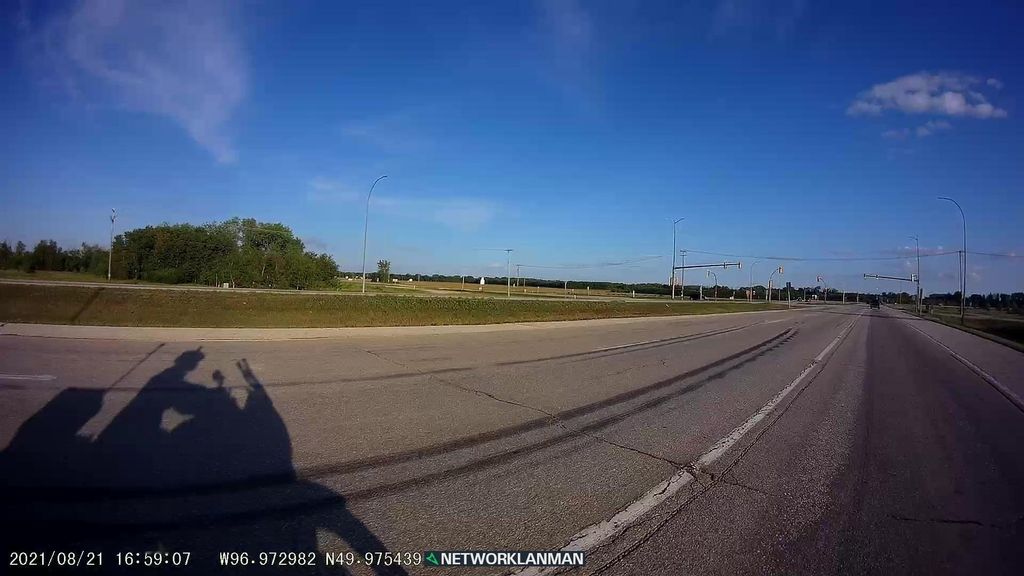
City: winnipeg